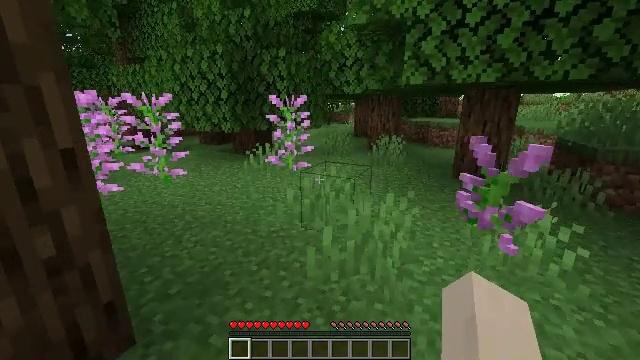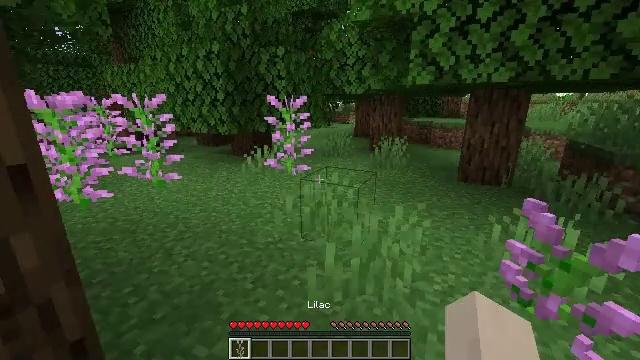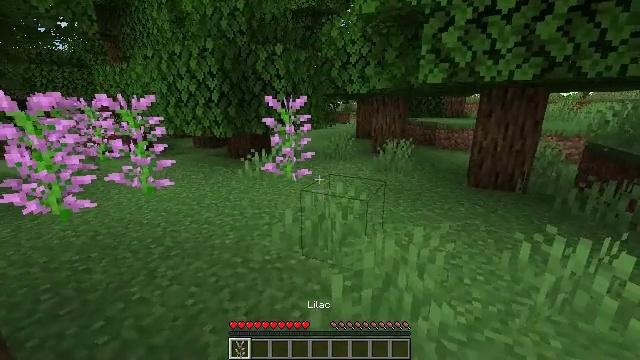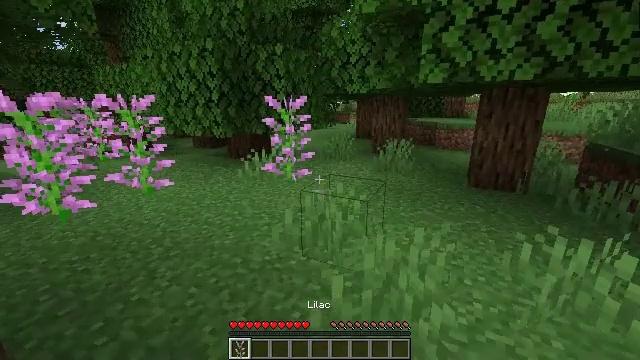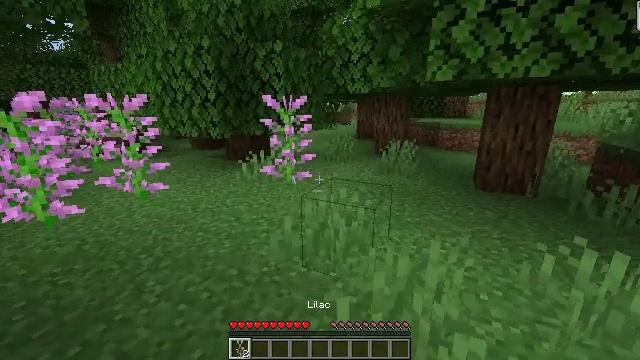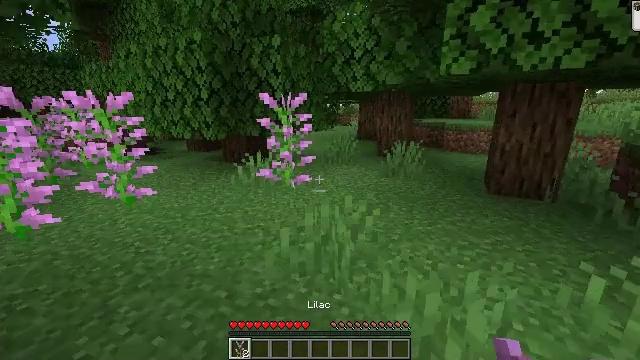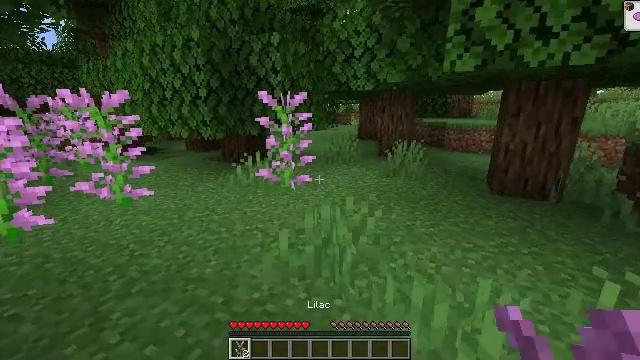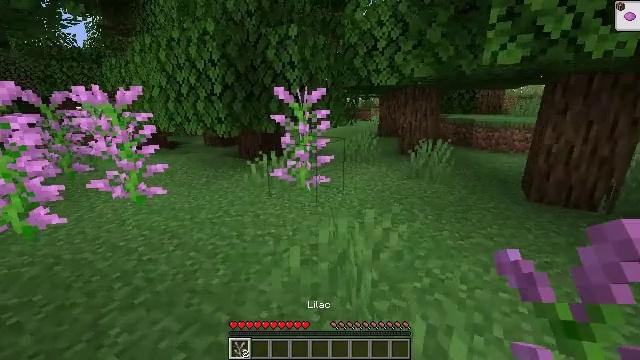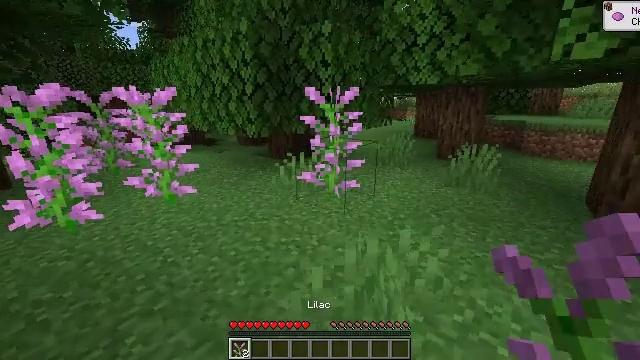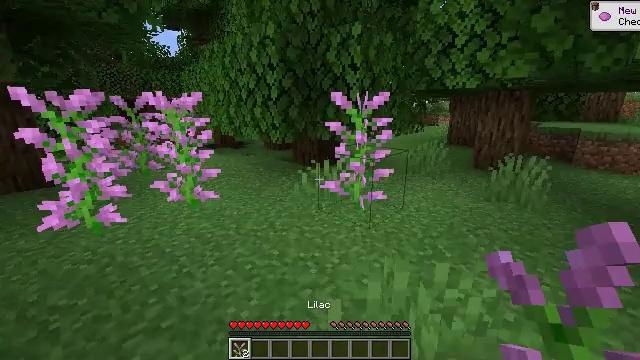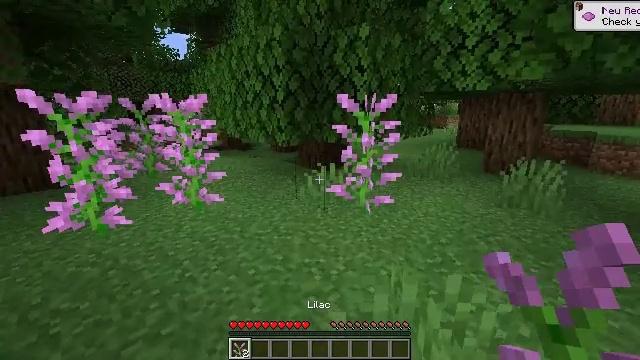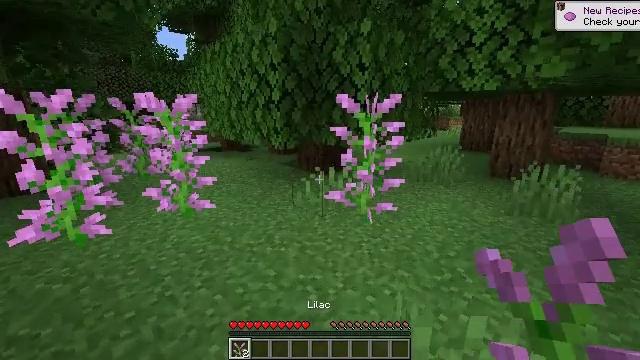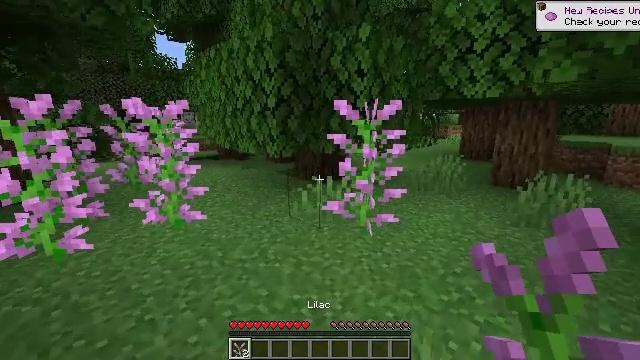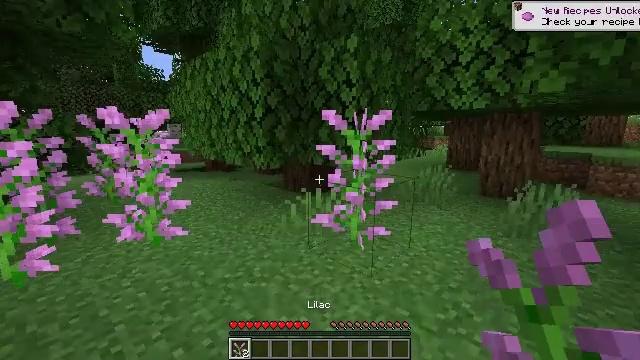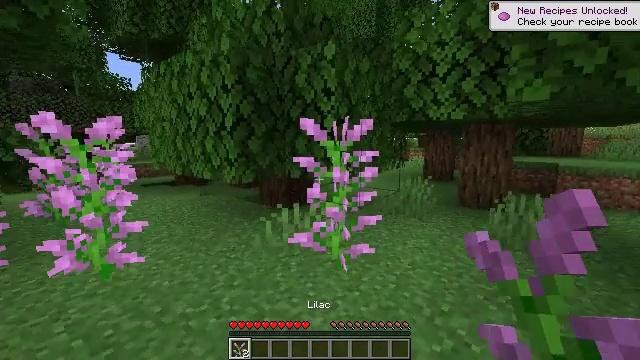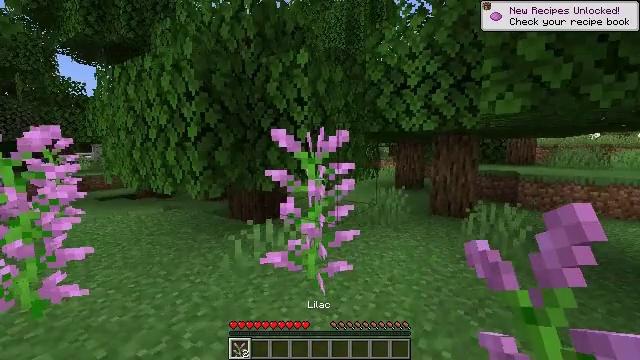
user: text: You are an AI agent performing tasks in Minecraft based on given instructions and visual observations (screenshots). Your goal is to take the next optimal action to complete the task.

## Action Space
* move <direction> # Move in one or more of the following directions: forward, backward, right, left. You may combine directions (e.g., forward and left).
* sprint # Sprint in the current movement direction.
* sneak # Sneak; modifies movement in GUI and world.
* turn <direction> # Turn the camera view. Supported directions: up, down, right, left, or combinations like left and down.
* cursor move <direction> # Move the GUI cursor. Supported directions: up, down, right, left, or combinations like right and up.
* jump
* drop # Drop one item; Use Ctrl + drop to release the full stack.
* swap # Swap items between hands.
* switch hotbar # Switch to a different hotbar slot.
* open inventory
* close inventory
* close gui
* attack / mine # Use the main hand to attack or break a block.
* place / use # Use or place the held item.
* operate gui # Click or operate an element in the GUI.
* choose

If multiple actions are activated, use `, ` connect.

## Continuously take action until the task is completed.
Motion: motion action
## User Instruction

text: Break the lilac plant.
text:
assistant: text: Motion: move forward
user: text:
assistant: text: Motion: move forward
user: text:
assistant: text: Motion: move forward
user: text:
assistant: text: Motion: move forward
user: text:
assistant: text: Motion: move forward
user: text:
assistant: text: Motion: move forward
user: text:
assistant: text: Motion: move forward, turn left
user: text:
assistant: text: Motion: move forward, turn left
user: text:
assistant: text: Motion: move forward, turn left
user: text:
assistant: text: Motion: move forward, turn left
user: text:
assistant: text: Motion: move forward
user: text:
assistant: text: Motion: move forward, turn up
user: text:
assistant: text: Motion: move forward, turn right and up
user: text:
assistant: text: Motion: move forward, turn right and up
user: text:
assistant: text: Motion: move forward, turn right and up
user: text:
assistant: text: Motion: move forward, turn right
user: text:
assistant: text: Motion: move forward
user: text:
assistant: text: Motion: move forward
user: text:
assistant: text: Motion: attack / mine
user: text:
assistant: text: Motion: attack / mine
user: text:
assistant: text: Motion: attack / mine
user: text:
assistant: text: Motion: no_op
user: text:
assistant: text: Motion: no_op
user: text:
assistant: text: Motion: move forward
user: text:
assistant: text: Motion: move forward
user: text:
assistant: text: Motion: move forward
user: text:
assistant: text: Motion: move forward
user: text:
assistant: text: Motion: move forward
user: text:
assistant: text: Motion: move forward
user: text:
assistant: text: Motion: move forward